Question: In the process of learning assembly, I am writing an OS. I have successfully written the code necessary for appending a second 512 byte sector to the initial 512 byte bootloader:
'''
%define KBDINT 0x16
%define VIDINT 0x10
%define DISKINT 0x13
%define TTYOUT 0x0E
%define VIDMODE 0x0000
%define NUL 0x00
%define CR 0x0D
%define LF 0x0A
%define START 0x7C00
%macro PRINT 1
mov si, %1
call print
%endmacro
bits 16 ; 16 bit real mode
org START ; loader start in memory
start: jmp main
print: jmp .init
.loop: mov bx, VIDMODE
mov ah, TTYOUT
int VIDINT
inc si
.init: mov al, [si]
cmp al, NUL
jne .loop
ret
main: cli
xor ax, ax
mov ds, ax
mov es, ax
sti
PRINT welcome
mov ah, NUL
int DISKINT
mov al, 0x01 ; sector count
mov ah, 0x02 ; read function
mov bx, kernel
mov cl, 0x02
mov ch, 0x00 ; cylinder number
mov dh, 0x00 ; head number
int DISKINT
jc fail
jmp kernel
fail: PRINT failure
; jmp halt
halt: PRINT halting
cli
hlt
PRINT imprbbl
jmp halt
welcome db "moose os", CR, LF, NUL
failure db "failed disk load", CR, LF, NUL
halting db "halting", CR, LF, NUL
imprbbl db "but that's impossible!", CR, LF, NUL
times 0x0200 - ($ - $$) - 2 db 0x00
end dw 0xAA55
kernel: PRINT yay
yay db "kernel", CR, LF, NUL
jmp halt
times 0xFFFF db 0x00
'''
I compile the file with: 'nasm -f bin -o boot.bin boot.asm && qemu boot.bin':

I am curious how heads and cylinders are used:
- -
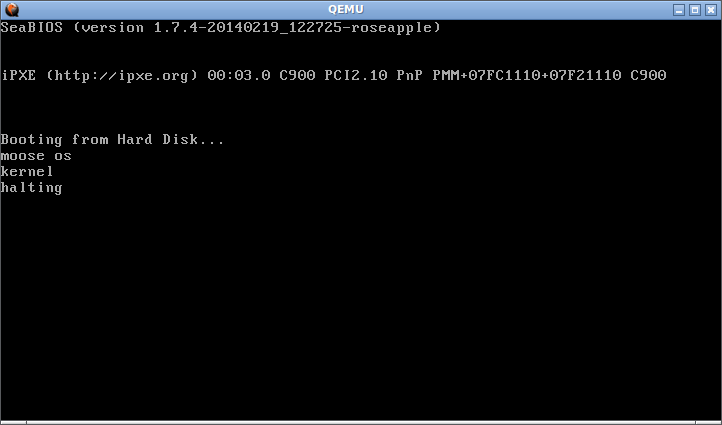
Answer: > *How are the sectors iterated through?
To iterate over many sectors using CylinderHeadSector notation, we
first have to retrieve the actual limits on these parameters. BIOS has function
08h on 'int 13h' that gives us the values as well as some extra
info that we don't need for now.
The sector number in CL ranges from 1 to 63.
The head number in DH ranges from 0 to 255, although 255 is seldom used.
The cylinder number in CL ranges from 0 to 1023. Since this cannot be held in
a single byte, the 2 highest bits of this 10-bit number are stored in bits 6
and 7 of the CL register!
## How the iteration works
Think of the CHS notation as if it were some kind of number where is the
most significant part and is the least significant part.
To get to the next sector on the disk we start our incrementation of at its least significant end.
If by incrementing the part we overflow its range, we reset it to its
smallest value (1) and start incrementing the next more significant part which
is in this case.
If by incrementing the part we overflow its range, we reset it to its
smallest value (0) and start incrementing the most significant part which
is in this case.
If by incrementing the part we overflow its range, we reset it to its
smallest value (0). This will make for a wraparound on the disk. If on input
a correct SectorCount was given then normally at this point reading will have
stopped.
'''
; INPUT: DL=Drive
; CH=Cylinder
; DH=Head
; CL=Sector
; AX=SectorCount
; ES:BX=Buffer
; OUTPUT: CF=0 AH = 0
; CH,DH,CL = CHS of following sector
; CF=1 AH = Error status
; CH,DH,CL = CHS of problem sector
ReadDiskSectors:
push es
push di
push bp
mov bp,sp ;Local variables:
push ax ;[bp-2]=SectorCount
push cx ;[bp-4]=MaxSector
push dx ;[bp-6]=MaxHead
push bx ;[bp-8]=MaxCylinder
push es
mov ah,08h
int 13h ;ReturnDiskDriveParameters
pop es
jc NOK
mov bx,cx ;10-bit cylinder info -> BX
xchg bl,bh
shr bh,6
xchg [bp-8],bx ;Store MaxCylinder and get input BX back
movzx dx,dh ;8-bit head info -> DX
xchg [bp-6],dx ;Store MaxHead and get input DX back
and cx,003Fh ;6-bit sector info -> CX
xchg [bp-4],cx ;Store MaxSector and get input CX back
ReadNext:
mov di,5 ;Max 5 tries per sector
ReadAgain:
mov ax,0201h ;Read 1 sector
int 13h ;ReadDiskSectors
jnc OK
push ax ;Save error status byte in AH
mov ah,00h
int 13h ;ResetDiskSystem
pop ax
dec di
jnz ReadAgain
stc
jmp NOK
OK:
dec word ptr [bp-2] ;SectorCount
jz Ready
call NextCHS
mov ax,es ;Move buffer 512 bytes up
add ax,512/16
mov es,ax
jmp ReadNext
Ready:
call NextCHS ;Return useful CHS values to support reads
xor ah,ah ; -> CF=0 ... that are longer than memory
NOK:
mov sp,bp
pop bp
pop di
pop es
ret
NextCHS:
mov al,cl ;Calculate the 6-bit sector number
and al,00111111b
cmp al,[bp-4] ;MaxSector
jb NextSector
cmp dh,[bp-6] ;MaxHead
jb NextHead
mov ax,cx ;Calculate the 10-bit cylinder number
xchg al,ah
shr ah,6
cmp ax,[bp-8] ;MaxCylinder
jb NextCylinder
DiskWrap:
mov cx,1 ;Wraparound to very first sector on disk
mov dh,0
ret
NextCylinder:
inc ax
shl ah,6 ;Split 10-bit cylinder number over CL and CH
xchg al,ah
mov cx,ax
mov dh,0
inc cl
ret
NextHead:
inc dh
and cl,11000000b
NextSector:
inc cl
ret
'''
## A note on sector size
Although it's perfectly alright to have sectors that are not 512 bytes in
length, it's a save assumption that they will be that size.
If you insisted on supporting different sizes, you can look at the 4th byte
of the DisketteParameterTable for which you recieved a pointer in ES:DI from
the BIOS function ReturnDiskDriveParameters.
> *How does iteration differ between emulation and direct execution?
I suppose that by you understand real hardware.
For real hardware BIOS will return you the geometry in CHS notation and the sectors exist ... well just because they are real!
Under emulation the emulator will do its best to also provide you will these geometry values but it will be up to you to make sure that enough sectors exist on the concerned drive. This is exactly what @Jester said when he asked you: "Do you even have that sector in the image file?" You resolved this issue by enlarging the image file using 'times 0xFFFF db 0x00'
## Some extra advice
You didn't setup the stack. Since you load your kernel above the bootsector at 7C00h, I suggest you initialize SS:SP to 0000h:7C00h for a stack beneath the bootsector.
'''
main:
cli
xor ax, ax
mov ds, ax
mov es, ax
mov ss, ax
mov sp, 7C00h
sti
PRINT welcome
'''
As @Fifoernik commented you would better put the 'jmp halt' before the 'yay db "kernel", CR, LF, NUL' to prevent the execution of this data!
'''
kernel:
PRINT yay
jmp halt
yay db "kernel", CR, LF, NUL
'''